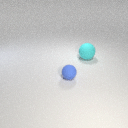
small blue rubber sphere in front of large cyan rubber sphere